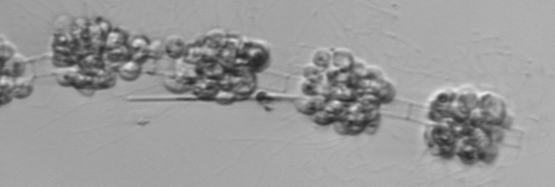
Label: Leptocylindrus_mediterraneus